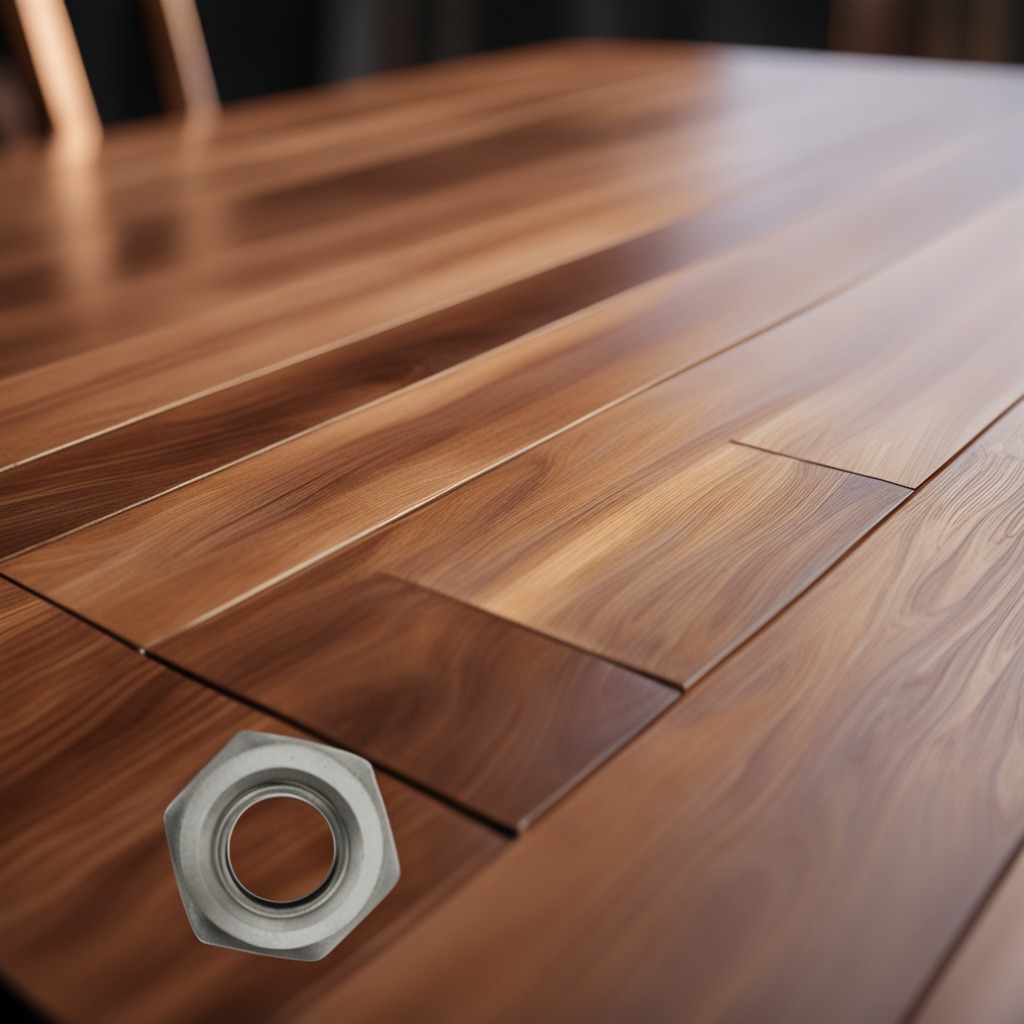
A metal nut is lying on a wooden table in a carpentry studio.